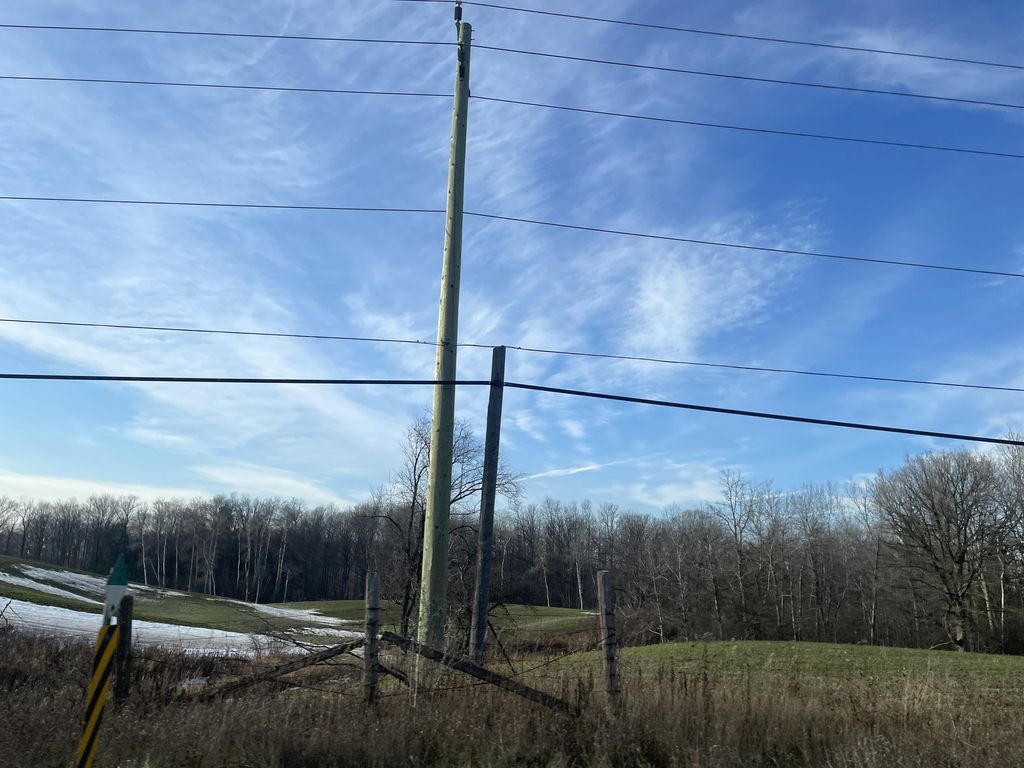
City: kitchener-waterloo